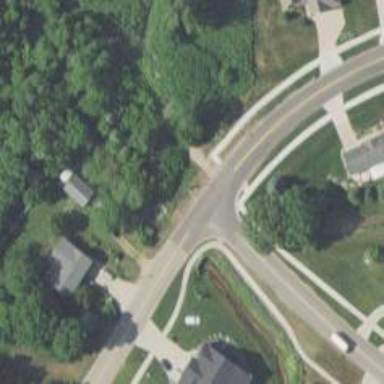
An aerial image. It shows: Unmarked crossing on footway.